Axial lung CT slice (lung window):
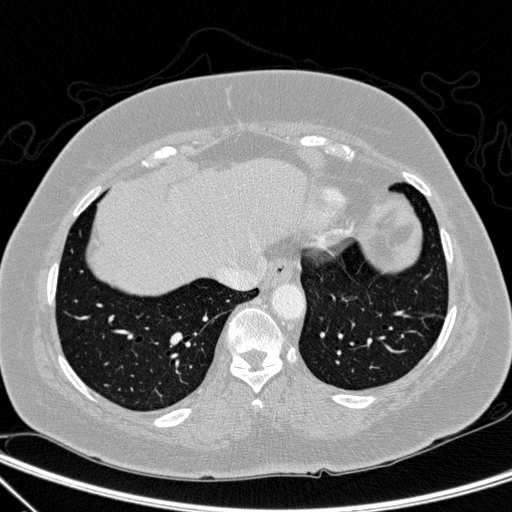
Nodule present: no